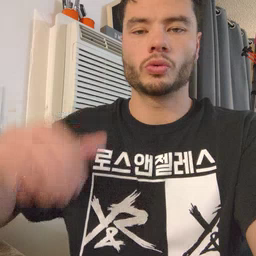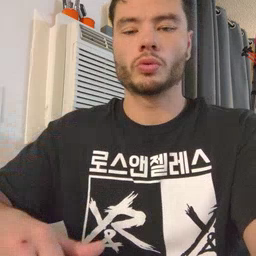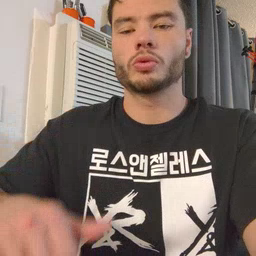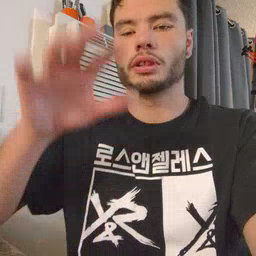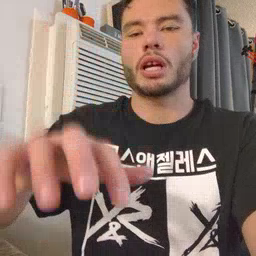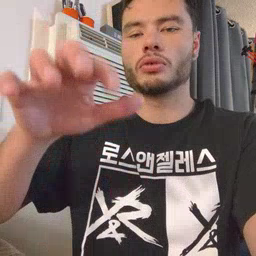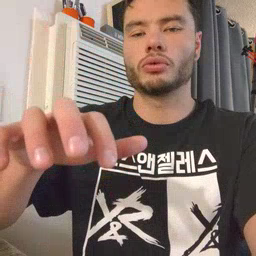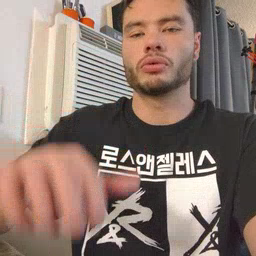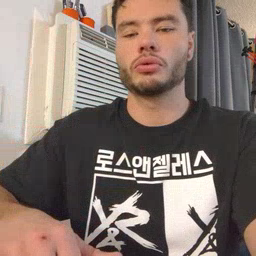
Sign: alligator